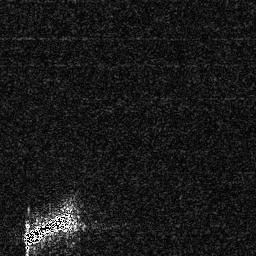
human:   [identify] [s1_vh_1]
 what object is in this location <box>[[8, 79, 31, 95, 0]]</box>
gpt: <ref>1 large ship at the bottom left</ref>